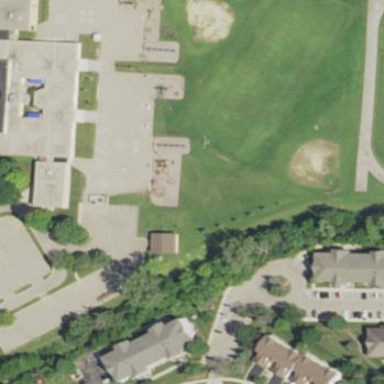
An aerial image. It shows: Playground area for leisure activities on the land.